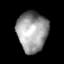
Tissue: lung
Cell type: Epithelial cells
Senescence score: 0.2316
Nuclear area (px): 1199
Mean DAPI intensity: 155.884